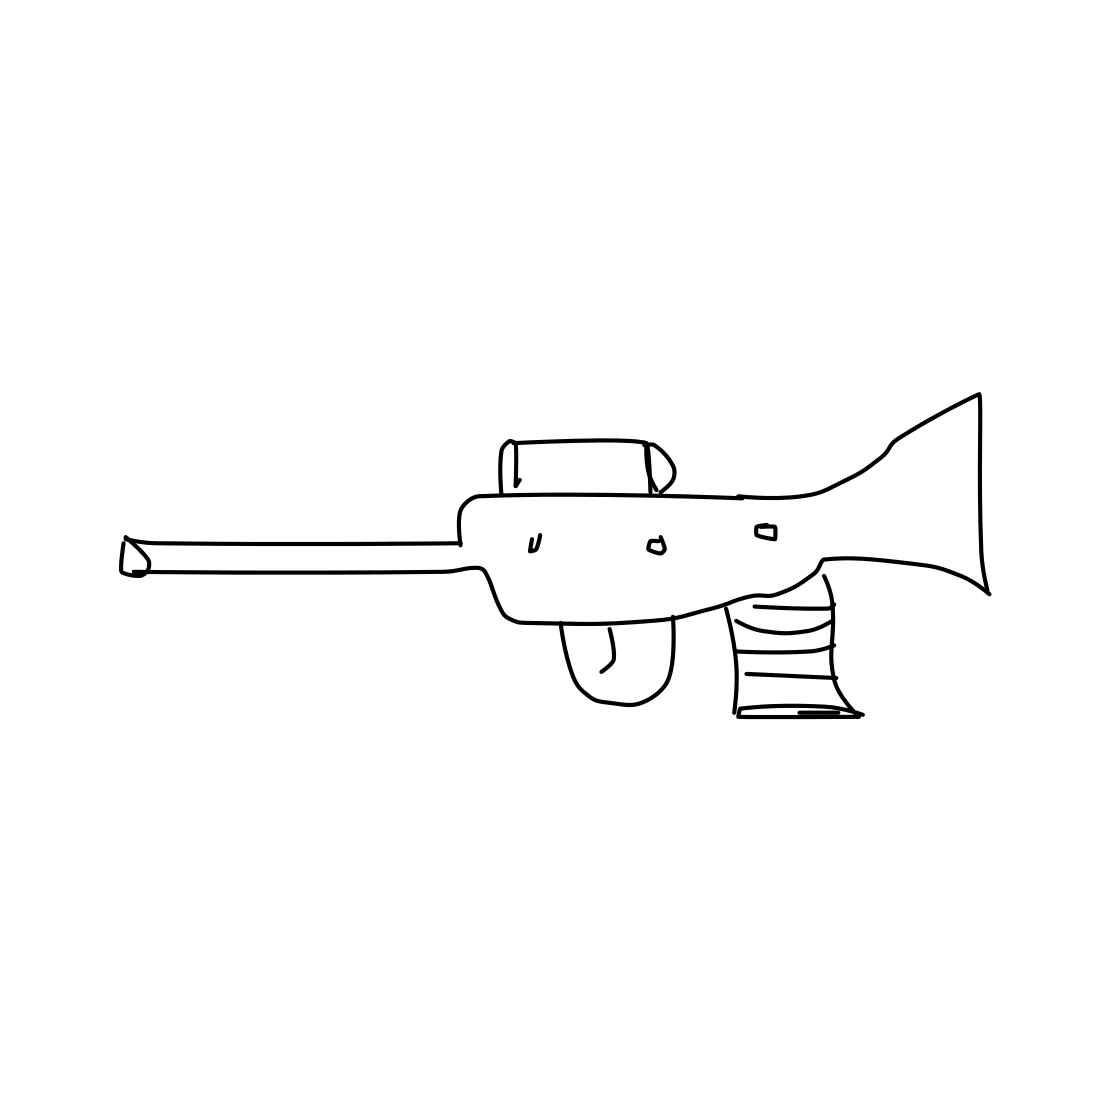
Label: rifle